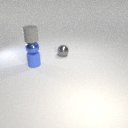
small blue rubber cylinder in front of small gray metal sphere